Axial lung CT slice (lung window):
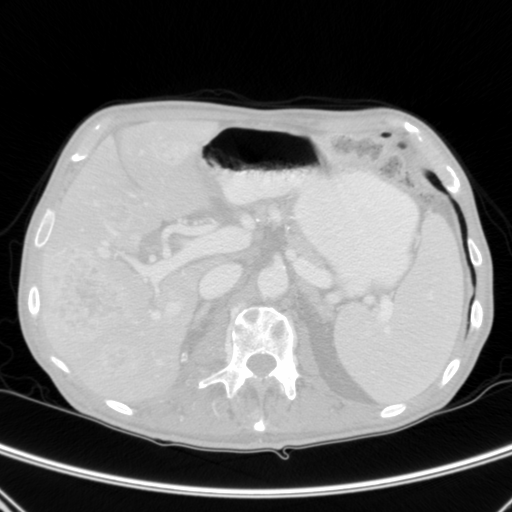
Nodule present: no